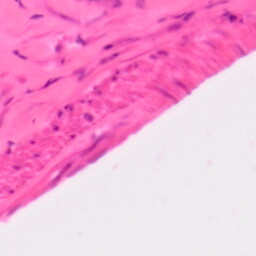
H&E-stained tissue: Colon